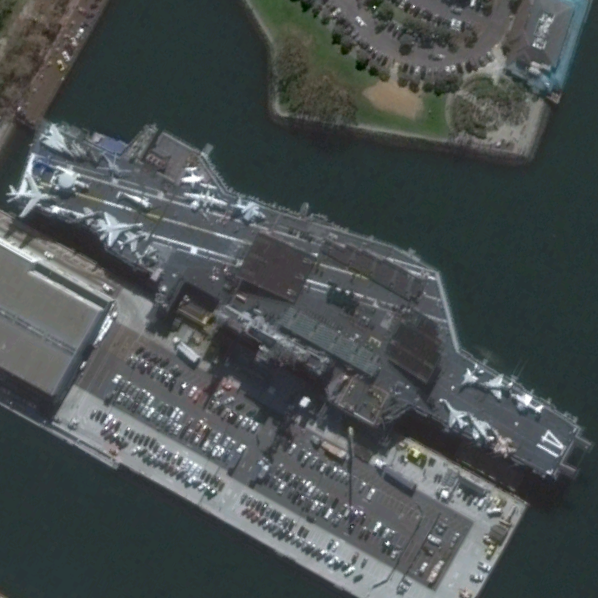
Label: aircraft_carrier